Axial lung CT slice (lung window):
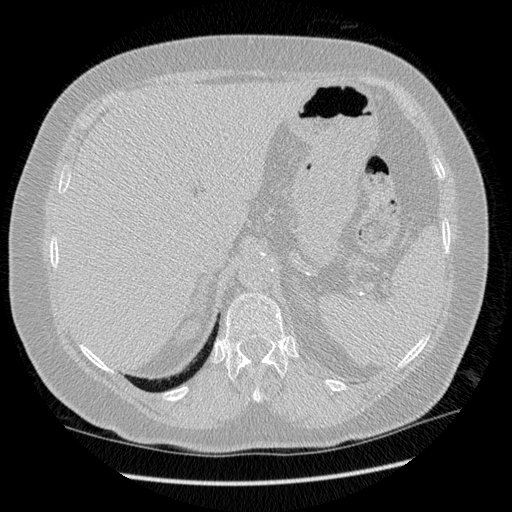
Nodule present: no